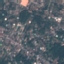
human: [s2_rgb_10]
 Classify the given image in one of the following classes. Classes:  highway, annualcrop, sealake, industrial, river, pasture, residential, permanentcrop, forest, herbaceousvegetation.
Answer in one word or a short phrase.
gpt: Residential